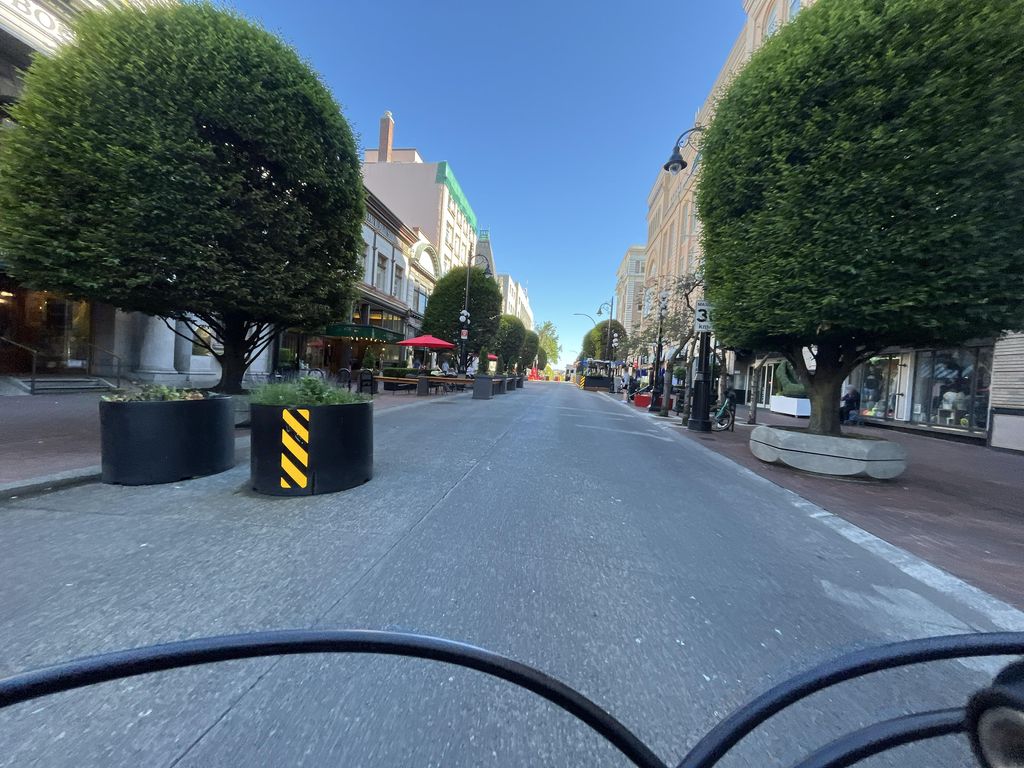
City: victoria